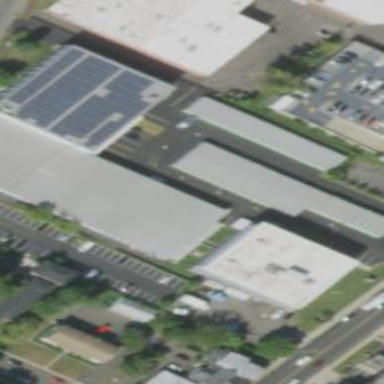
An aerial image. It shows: Warehouse building.